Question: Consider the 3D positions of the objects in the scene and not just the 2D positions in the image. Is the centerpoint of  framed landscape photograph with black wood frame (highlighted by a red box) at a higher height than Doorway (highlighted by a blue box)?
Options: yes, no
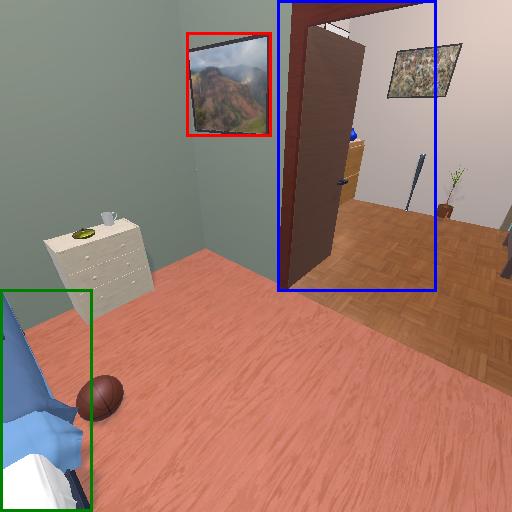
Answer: yes